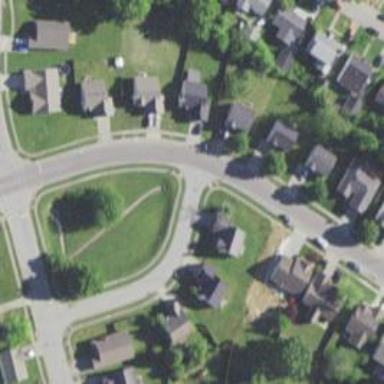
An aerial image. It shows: Sidewalk along the footway.